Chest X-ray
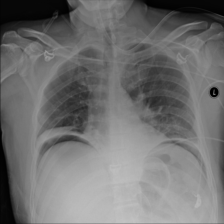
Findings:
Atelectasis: positive
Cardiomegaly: negative
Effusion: negative
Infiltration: negative
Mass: negative
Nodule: negative
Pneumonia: negative
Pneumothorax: negative
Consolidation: negative
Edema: negative
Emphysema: negative
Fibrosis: negative
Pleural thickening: negative
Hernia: negative